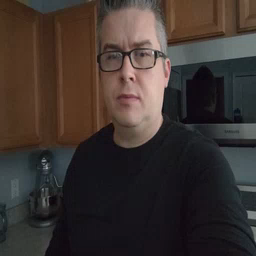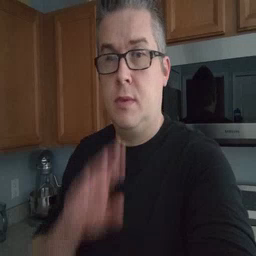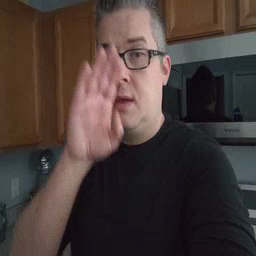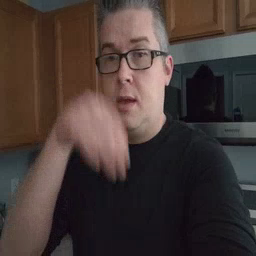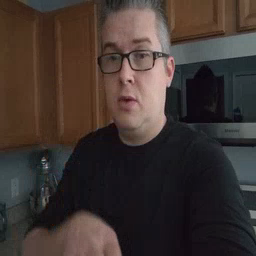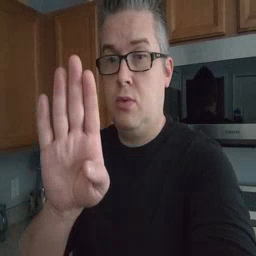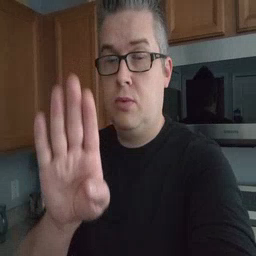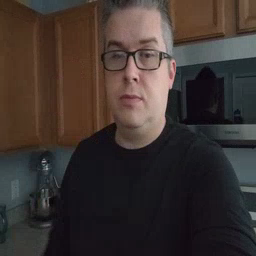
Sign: elephant